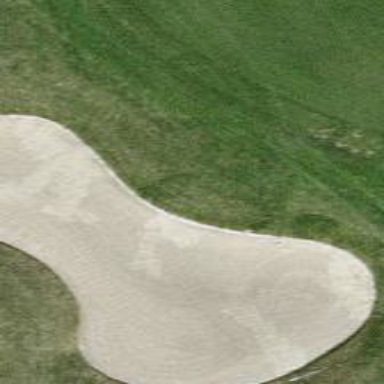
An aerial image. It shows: Sand bunker on golf course.